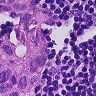
Metastatic tissue present: yes